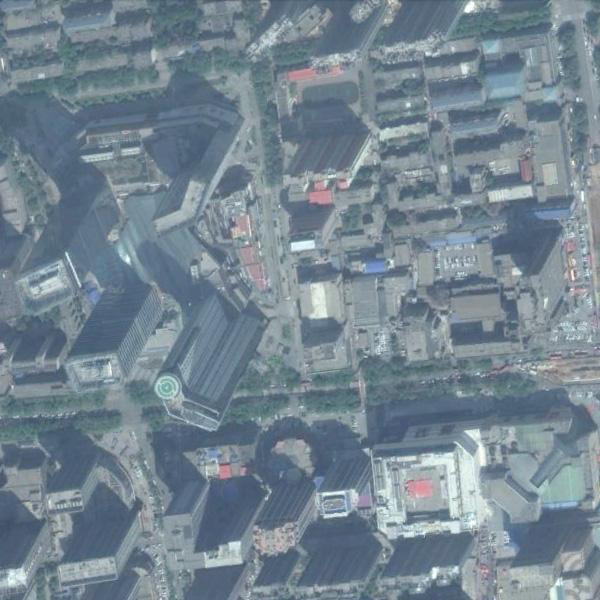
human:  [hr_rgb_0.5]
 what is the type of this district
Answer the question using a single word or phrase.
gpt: commercial